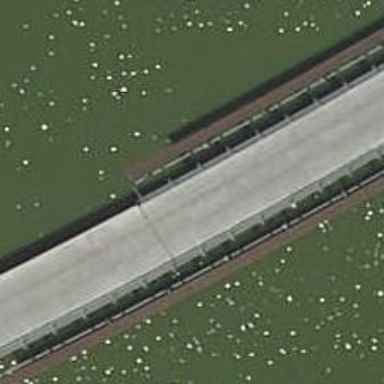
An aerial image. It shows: Paved footway on bridge.